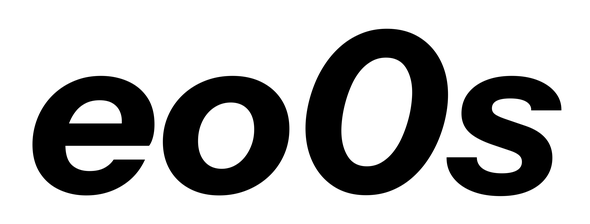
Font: InstrumentSans-Italic_Bold_Italic